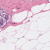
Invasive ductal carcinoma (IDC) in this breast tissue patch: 0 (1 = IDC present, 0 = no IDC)